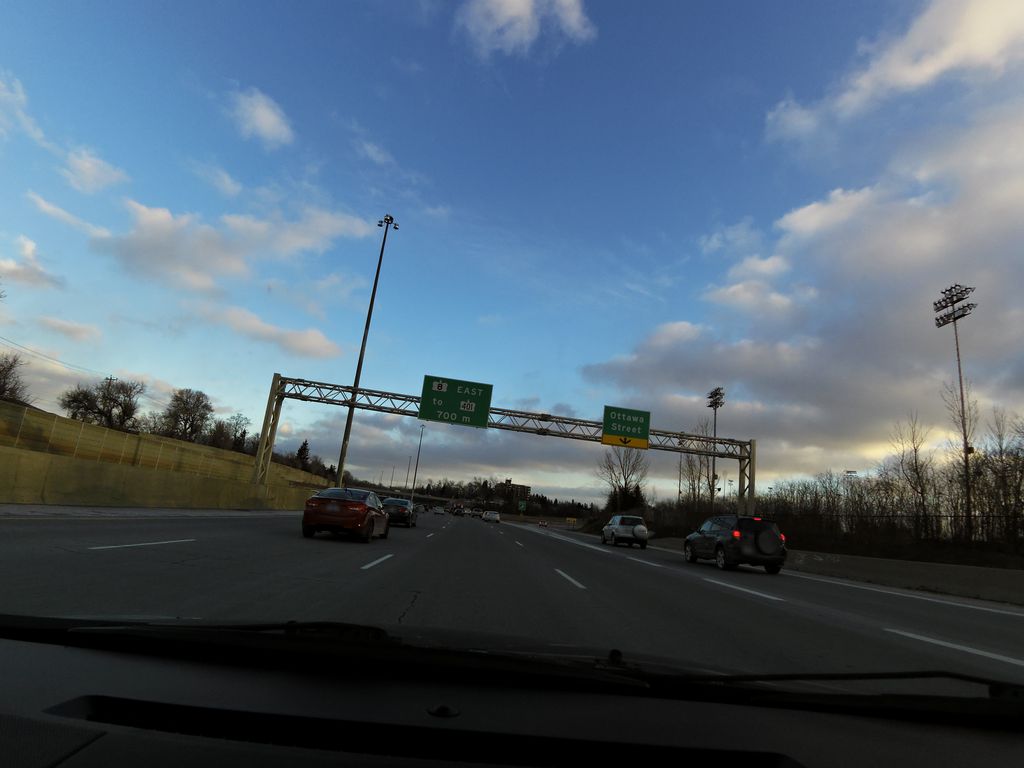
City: kitchener-waterloo